Question:
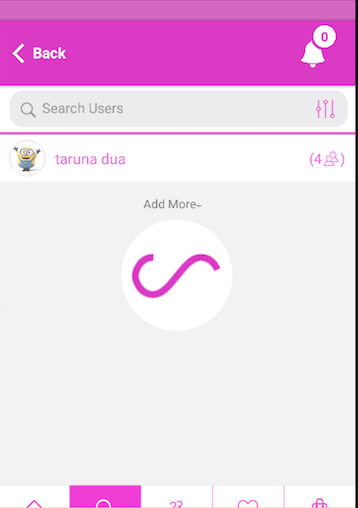
Answer: please follow the details in the <URL> it will specify the required things that you need.
You will need to add some optional modules in android/app/build.gradle, depending on the needs of your app.
'''
dependencies {
// If your app supports Android versions before Ice Cream Sandwich (API level 14)
compile 'com.facebook.fresco:animated-base-support:1.3.0'
// For animated GIF support
compile 'com.facebook.fresco:animated-gif:1.3.0'
// For WebP support, including animated WebP
compile 'com.facebook.fresco:animated-webp:1.3.0'
compile 'com.facebook.fresco:webpsupport:1.3.0'
// For WebP support, without animations
compile 'com.facebook.fresco:webpsupport:1.3.0'
}
'''
Also, if you use GIF with ProGuard, you will need to add this rule in proguard-rules.pro :
'''
-keep class com.facebook.imagepipeline.animated.factory.AnimatedFactoryImpl {
public AnimatedFactoryImpl(com.facebook.imagepipeline.bitmaps.PlatformBitmapFactory, com.facebook.imagepipeline.core.ExecutorSupplier);
}
'''